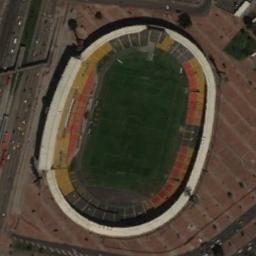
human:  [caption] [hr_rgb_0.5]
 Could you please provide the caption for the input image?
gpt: The stadium is on the bare land .

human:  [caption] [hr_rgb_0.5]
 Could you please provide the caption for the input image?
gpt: Oval stadium built on concrete floor .

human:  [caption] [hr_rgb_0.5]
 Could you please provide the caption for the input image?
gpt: There are many cars on the road near the stadium .

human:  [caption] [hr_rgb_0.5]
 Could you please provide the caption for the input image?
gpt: There is a baseball field between the two roads .

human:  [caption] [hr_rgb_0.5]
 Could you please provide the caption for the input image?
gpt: The stadium is beside a road .